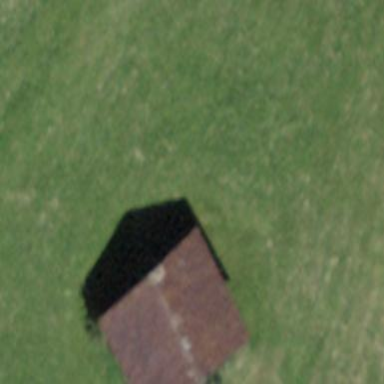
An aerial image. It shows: Barn.